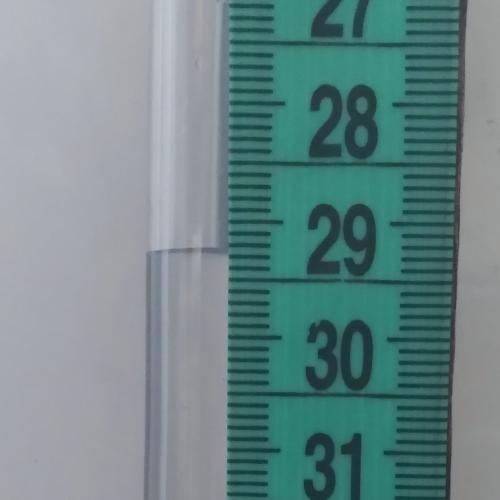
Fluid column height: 29.3 cm